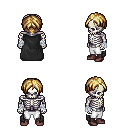
a pixel art fantasy rpg character, male body template, skeleton, black cape, white pants, blonde parted hairstyle, white cloth bandages, maroon shoes, four views (front, back, left, right), 2x2 character sprite sheet, small pixel art, hard edges, no anti-aliasing